Field crop: maize
Growth stage: 2
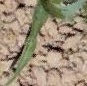
Species: maize